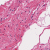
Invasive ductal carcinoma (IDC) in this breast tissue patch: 0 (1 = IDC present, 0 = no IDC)